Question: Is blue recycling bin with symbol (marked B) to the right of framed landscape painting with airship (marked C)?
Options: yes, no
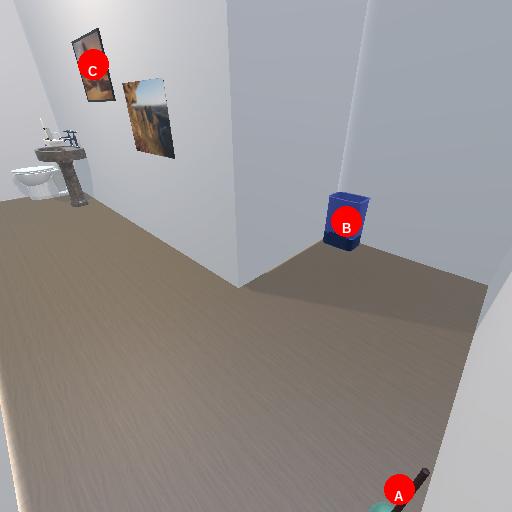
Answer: yes